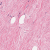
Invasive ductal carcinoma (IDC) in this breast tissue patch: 0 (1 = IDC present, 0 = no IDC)